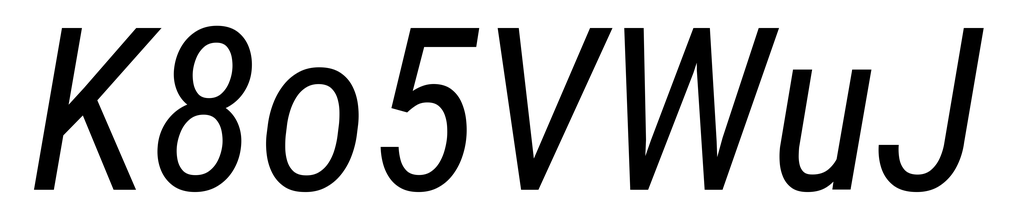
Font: Roboto-Italic_Condensed_Italic